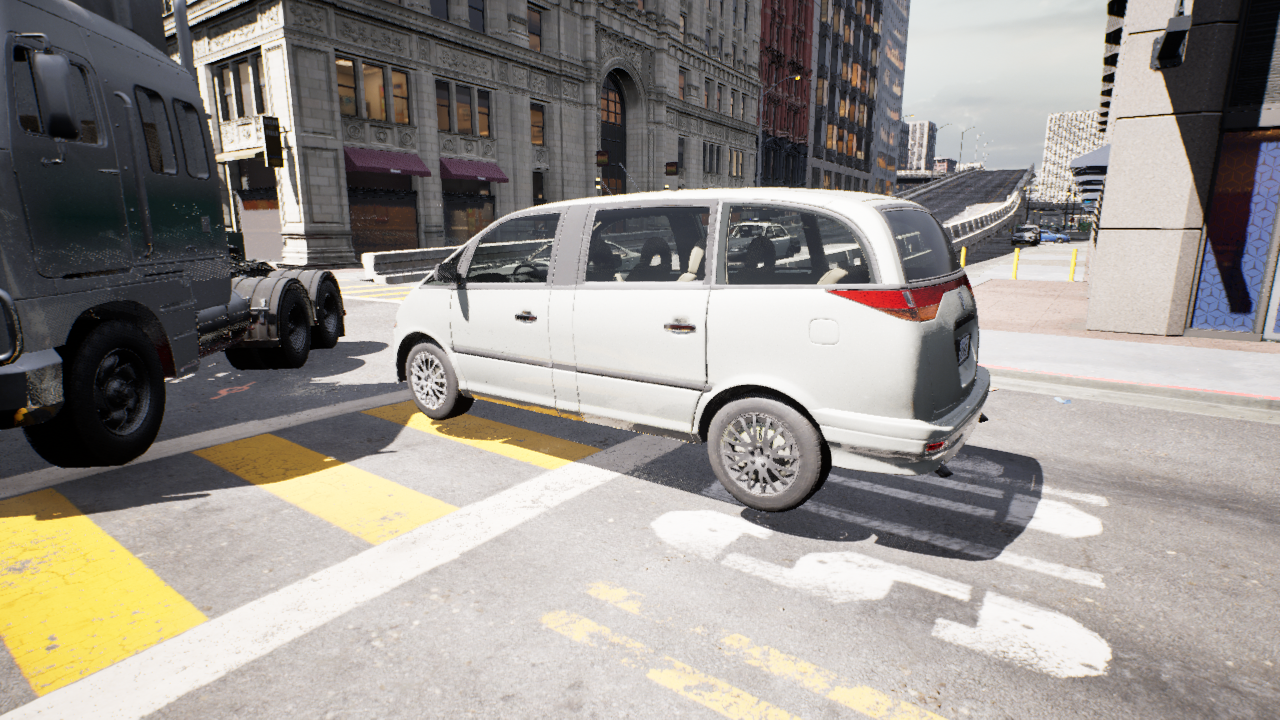
Venue: residential
Lighting: clear day
Vehicle rig: minivan